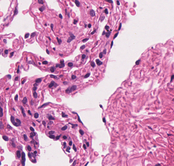
Tumor epithelial tissue: no
Tumor-associated stroma tissue: no
Normal tissue: yes